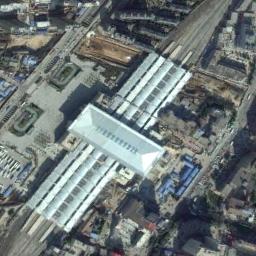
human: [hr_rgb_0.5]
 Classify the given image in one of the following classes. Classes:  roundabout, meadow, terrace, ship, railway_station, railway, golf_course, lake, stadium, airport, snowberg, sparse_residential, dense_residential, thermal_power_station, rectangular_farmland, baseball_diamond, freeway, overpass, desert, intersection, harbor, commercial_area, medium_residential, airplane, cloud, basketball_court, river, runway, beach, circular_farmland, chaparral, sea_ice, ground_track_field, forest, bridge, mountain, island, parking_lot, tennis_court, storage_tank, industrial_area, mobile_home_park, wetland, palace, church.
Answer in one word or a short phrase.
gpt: railway_station